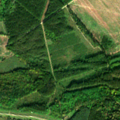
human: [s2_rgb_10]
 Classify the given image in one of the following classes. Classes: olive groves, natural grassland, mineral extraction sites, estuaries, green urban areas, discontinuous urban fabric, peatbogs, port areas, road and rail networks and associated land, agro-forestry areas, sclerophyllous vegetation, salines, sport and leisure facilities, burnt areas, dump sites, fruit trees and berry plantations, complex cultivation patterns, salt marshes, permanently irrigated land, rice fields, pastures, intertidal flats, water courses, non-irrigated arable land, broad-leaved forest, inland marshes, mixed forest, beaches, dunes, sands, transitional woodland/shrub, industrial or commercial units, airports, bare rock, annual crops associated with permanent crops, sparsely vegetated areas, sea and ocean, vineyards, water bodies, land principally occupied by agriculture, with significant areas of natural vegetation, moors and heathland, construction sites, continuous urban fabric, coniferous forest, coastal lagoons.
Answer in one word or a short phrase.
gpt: broad-leaved forest, transitional woodland/shrub, inland marshes